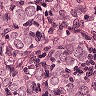
Metastatic tissue present: yes